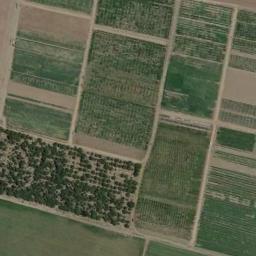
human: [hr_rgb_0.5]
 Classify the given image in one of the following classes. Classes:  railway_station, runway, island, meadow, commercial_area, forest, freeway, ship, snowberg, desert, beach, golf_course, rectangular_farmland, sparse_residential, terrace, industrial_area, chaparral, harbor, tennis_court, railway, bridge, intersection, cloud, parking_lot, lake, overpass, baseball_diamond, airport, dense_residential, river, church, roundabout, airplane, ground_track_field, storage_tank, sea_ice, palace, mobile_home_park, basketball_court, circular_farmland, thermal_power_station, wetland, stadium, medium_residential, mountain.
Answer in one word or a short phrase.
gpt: rectangular_farmland